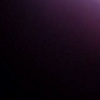
Label: space